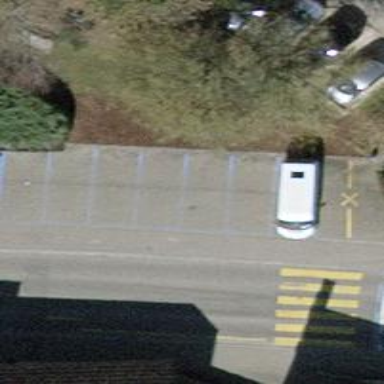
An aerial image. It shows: Street-side parking area.